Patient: sex M, age 57
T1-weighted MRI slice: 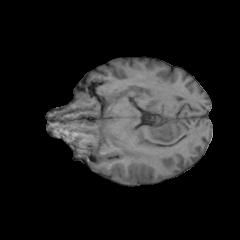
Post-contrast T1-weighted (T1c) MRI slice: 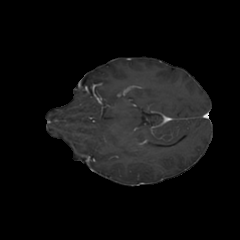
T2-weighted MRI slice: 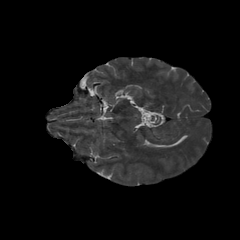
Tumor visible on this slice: yes
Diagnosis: Glioblastoma, IDH-wildtype
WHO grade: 4